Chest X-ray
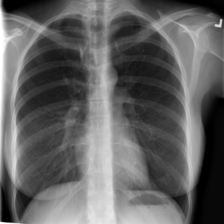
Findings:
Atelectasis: negative
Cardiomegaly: negative
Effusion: negative
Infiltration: negative
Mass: negative
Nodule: negative
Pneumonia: negative
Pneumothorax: negative
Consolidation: negative
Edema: negative
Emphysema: negative
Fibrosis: negative
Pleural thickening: negative
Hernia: negative